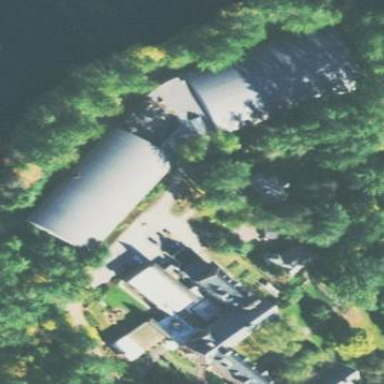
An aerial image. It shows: School building with black roof.